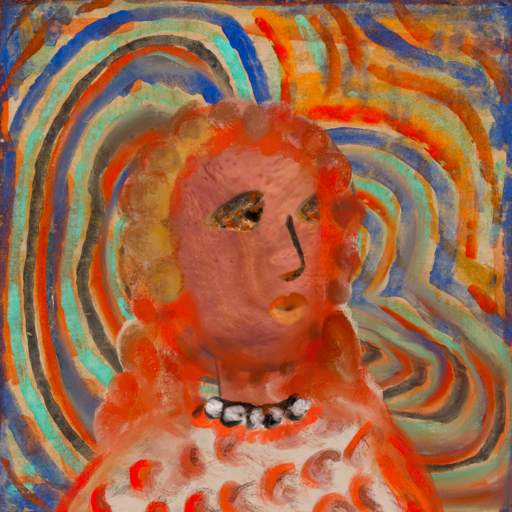
Background: Sisters, Head And Neck Side: Mother_And_Son_Mother, Face Side: Gypsy_Queen, Bust: Rupkatha, Hair Side: Rupkatha, Head Accessory: Blank, Second Necklace: Blank, Necklace: An_Impression, Baby: Blank